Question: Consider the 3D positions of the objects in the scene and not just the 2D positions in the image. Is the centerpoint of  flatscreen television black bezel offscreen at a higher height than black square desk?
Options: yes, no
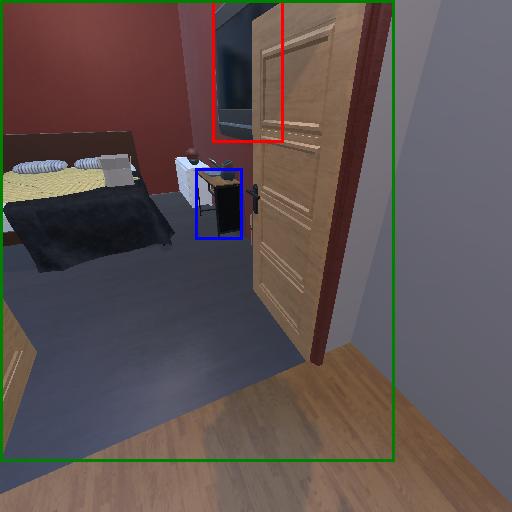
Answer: yes